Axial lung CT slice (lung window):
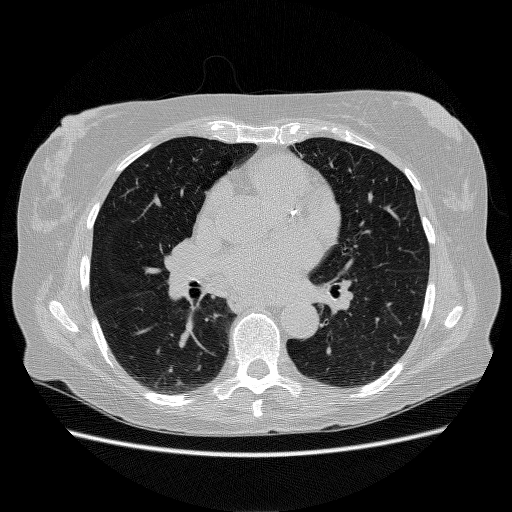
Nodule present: no